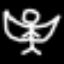
Label: angel